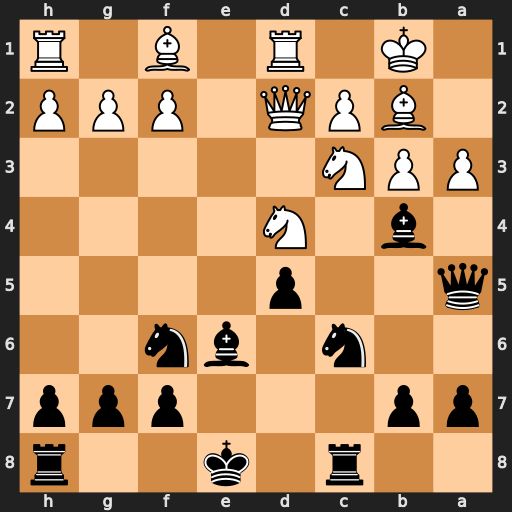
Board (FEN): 2r1k2r/pp3ppp/2n1bn2/q2p4/1b1N4/PPN5/1BPQ1PPP/1K1R1B1R
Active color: b
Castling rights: k
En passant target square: -
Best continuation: Ne4 Nxe4 Bxd2